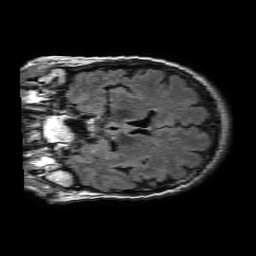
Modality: FLAIR
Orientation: coronal
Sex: female
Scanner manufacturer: philips
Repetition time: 11 s
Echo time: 0.125 s